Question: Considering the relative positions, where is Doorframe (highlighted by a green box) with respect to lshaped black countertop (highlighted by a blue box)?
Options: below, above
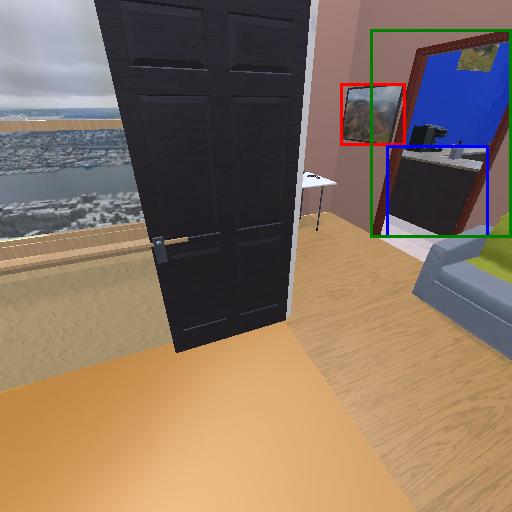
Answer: below